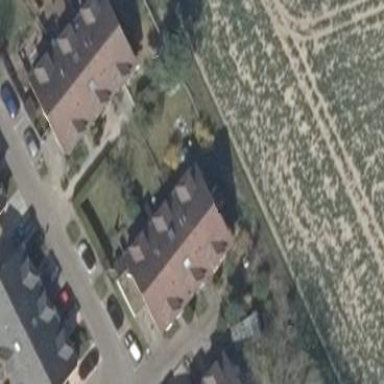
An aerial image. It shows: Terrace building.